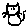
Label: cat